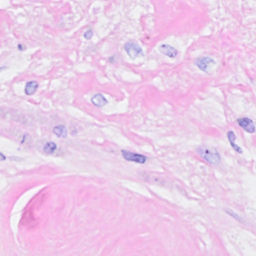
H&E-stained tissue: Breast